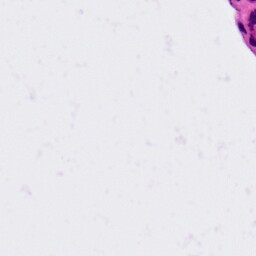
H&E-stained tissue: Ovarian